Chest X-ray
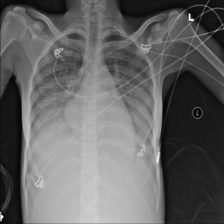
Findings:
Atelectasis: negative
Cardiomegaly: negative
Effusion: positive
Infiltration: positive
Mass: negative
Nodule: negative
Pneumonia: negative
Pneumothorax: negative
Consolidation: negative
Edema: negative
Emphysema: negative
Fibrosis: negative
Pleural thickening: negative
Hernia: negative